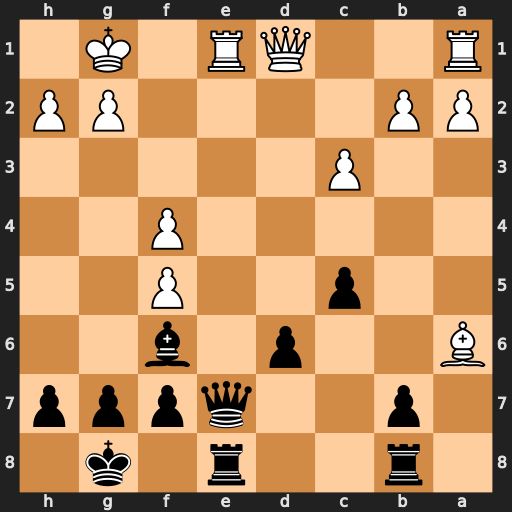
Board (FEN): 1r2r1k1/1p2qppp/B2p1b2/2p2P2/5P2/2P5/PP4PP/R2QR1K1
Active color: b
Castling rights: -
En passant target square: -
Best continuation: Qxe1+ Qxe1 Rxe1+